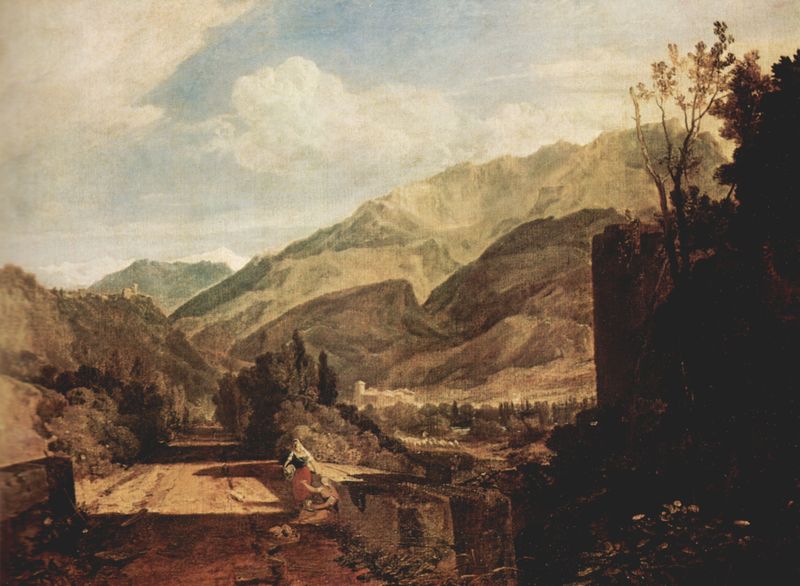
Titel: Schloß Saint-Michel, Bonneville, Savoyen
Künstler: William Turner
Standort: New Haven (Connecticut)
Institution: Yale Center for British Art
Schlagwörter: baum, berg, blau, dunkel, felsen, gemälde, himmel, schatten, wasser, wolken, bäume, fluss, frauen, grün, impressionismus, kirchturm, landschaft, menschen, mädchen, sand, sitzen, stadt, äste, abend, blumen, braun, frau, grau, hell, kleid, licht, pastell, reden, schwarz, strasse, weiss, blüten, gebäude, haus, rot, schloss, schnee, tier, tuch, weg, beige, malerei, rock, architektur, mensch, stein, steine, öl, ebene, feld, häuser, hügel, natur, strauch, weite, brücke, einsam, flach, kirche, sonne, sträucher, tal, wald, turm, krug, schürze, magd, sommer, ruhe, italien, naturalismus, ort, feldweg, heiß, trocken, berge, gebirge, gipfel, hitze, dorf, mauer, allee, nebel, tag, herde, massiv, bauernhof, hof, pause, rast, markt, silhouette, wagen, romantik, kopftuch, melancholie, korb, warten, menschenleer, panorama, ruine, wage, burg, landstrasse, kloster, alpen, festung, zentralperspektive, hocken, felsig, staub, tracht, gemäuer, landschaftsbild, mauern, reise, wanderer, gemeinde, nadelbäume, siedlung, bettler, licht schatten, pinien, plateau, wegrand, hänge, schafe, hirte, lol, dirndl, ziegen, winken, südlich, häsuer, gerede, wanderschaft, trau, zentralperspektivisch, bette, einkehr, appeninen, bebirgsmassiv, landschafrt, dunkel gemälde, sonne#weg, gefuehl